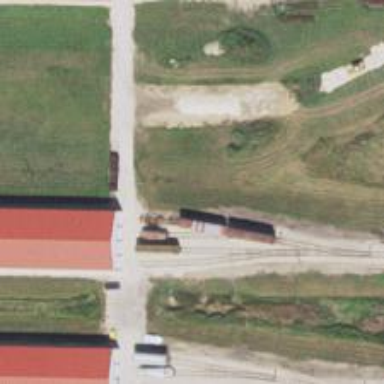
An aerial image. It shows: Preserved railway yard with rail tracks.